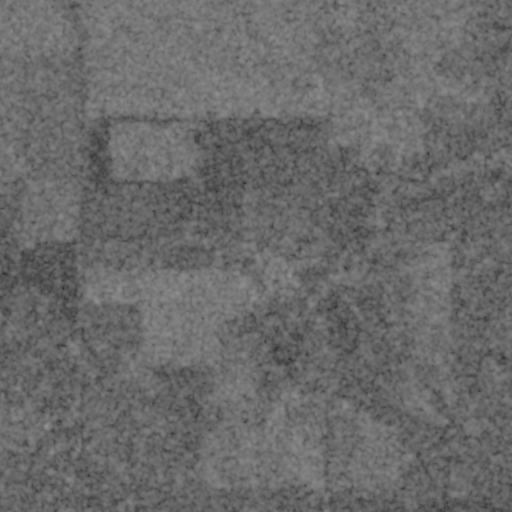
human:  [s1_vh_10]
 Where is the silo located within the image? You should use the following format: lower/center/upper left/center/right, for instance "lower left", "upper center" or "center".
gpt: The silo is located in the upper center of the image.
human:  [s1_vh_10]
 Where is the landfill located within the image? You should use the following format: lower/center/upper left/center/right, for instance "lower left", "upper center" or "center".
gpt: There is no landfill in the image.

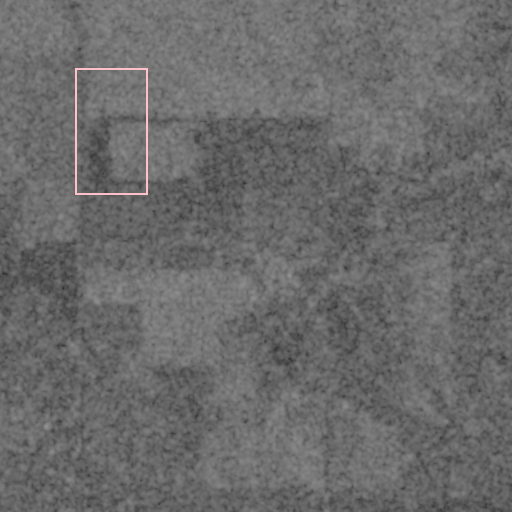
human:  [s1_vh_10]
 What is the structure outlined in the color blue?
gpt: There is no blue outline.
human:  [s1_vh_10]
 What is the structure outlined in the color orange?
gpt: There is no structure outlined in orange.